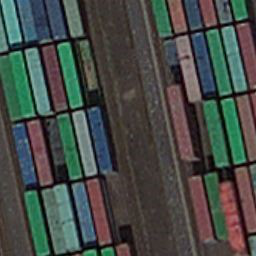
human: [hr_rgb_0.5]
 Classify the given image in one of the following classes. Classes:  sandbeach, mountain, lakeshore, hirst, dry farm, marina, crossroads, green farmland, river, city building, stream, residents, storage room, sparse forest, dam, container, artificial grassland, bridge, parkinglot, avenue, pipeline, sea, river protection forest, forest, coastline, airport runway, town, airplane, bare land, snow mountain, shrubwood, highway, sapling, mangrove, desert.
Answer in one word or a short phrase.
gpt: container